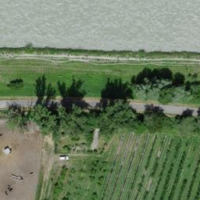
EUNIS habitat code: 52
Species observed at this site:
Falco subbuteo
Falco vespertinus